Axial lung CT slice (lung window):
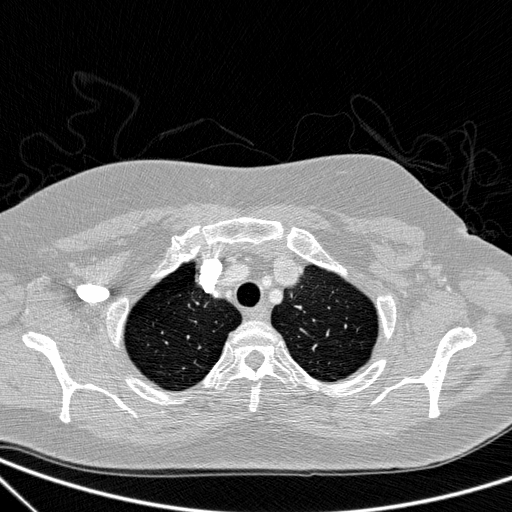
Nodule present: no